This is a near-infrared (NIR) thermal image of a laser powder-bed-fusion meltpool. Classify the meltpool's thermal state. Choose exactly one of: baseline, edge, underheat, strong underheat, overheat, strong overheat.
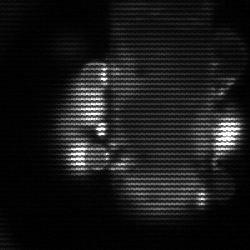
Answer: strong underheat